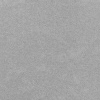
Atmospheric dust classification: dusty